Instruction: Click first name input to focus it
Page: traveler
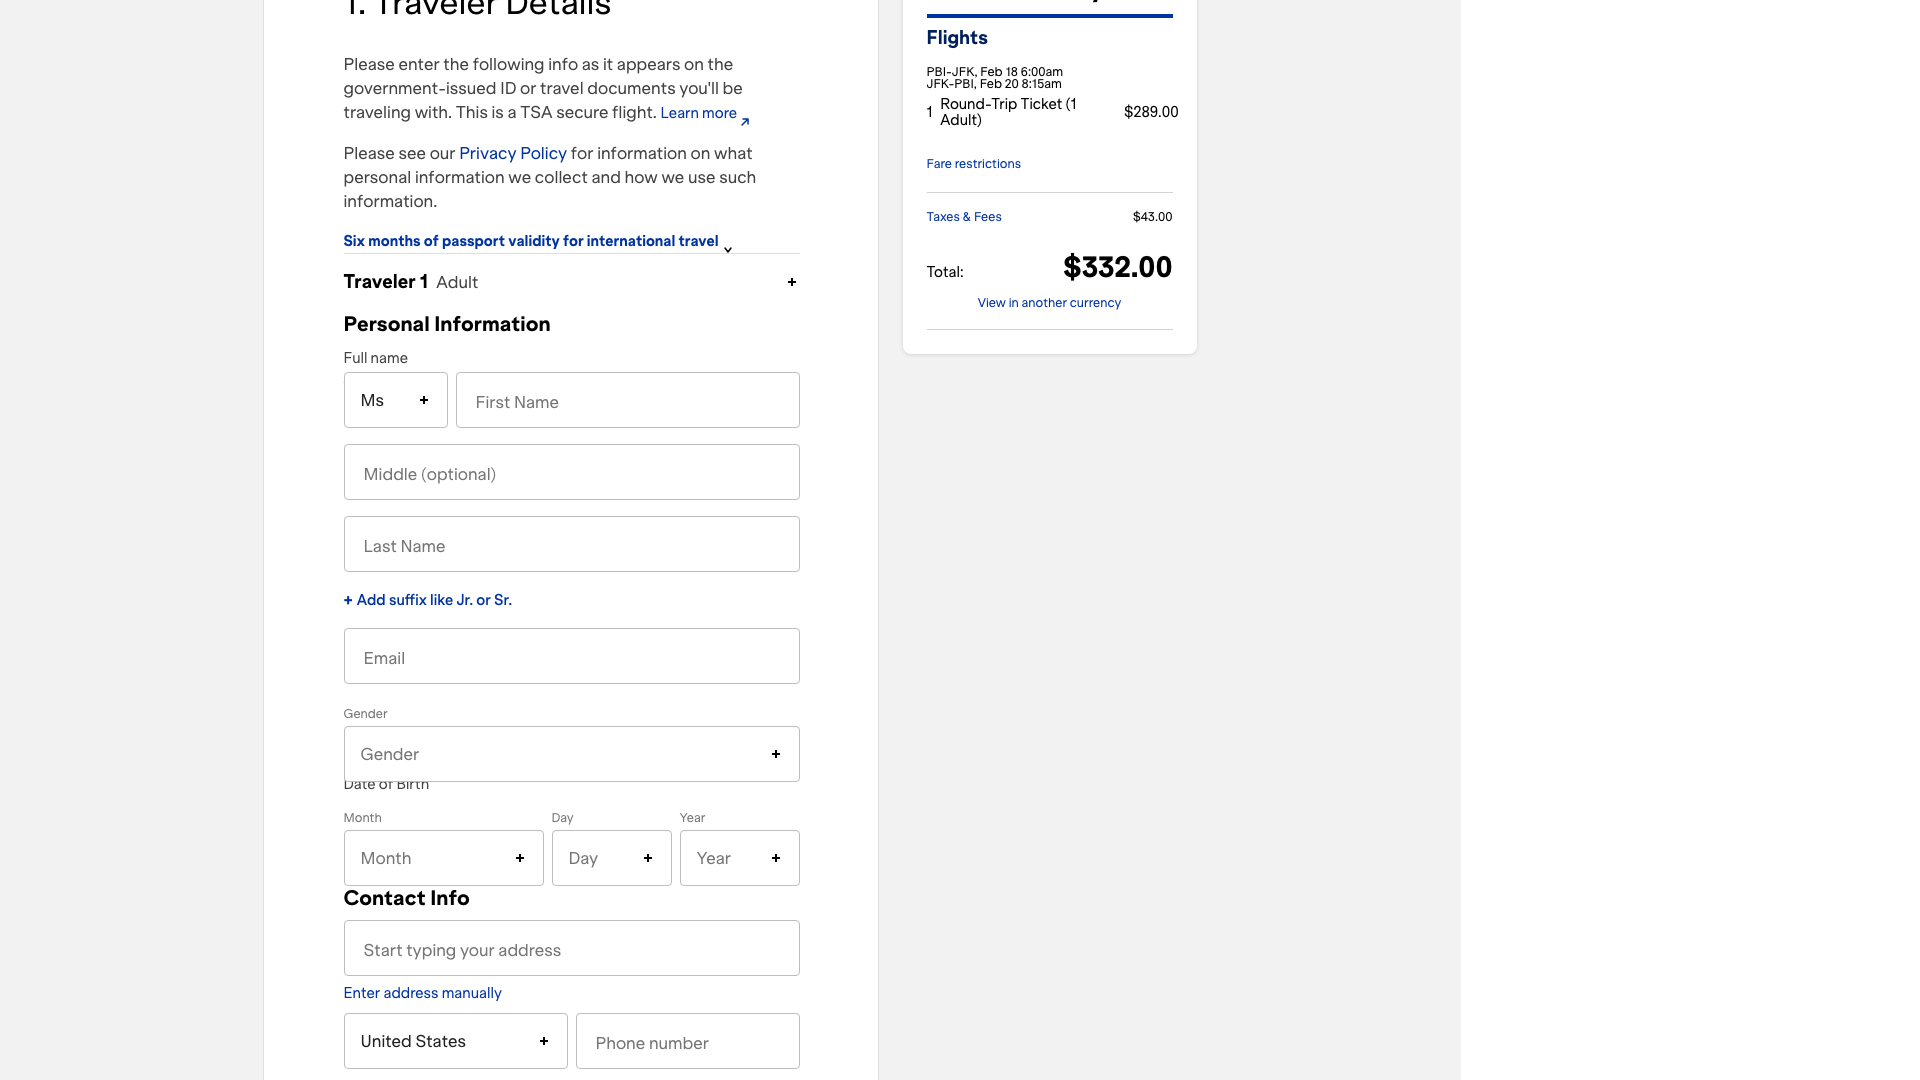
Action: click